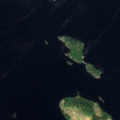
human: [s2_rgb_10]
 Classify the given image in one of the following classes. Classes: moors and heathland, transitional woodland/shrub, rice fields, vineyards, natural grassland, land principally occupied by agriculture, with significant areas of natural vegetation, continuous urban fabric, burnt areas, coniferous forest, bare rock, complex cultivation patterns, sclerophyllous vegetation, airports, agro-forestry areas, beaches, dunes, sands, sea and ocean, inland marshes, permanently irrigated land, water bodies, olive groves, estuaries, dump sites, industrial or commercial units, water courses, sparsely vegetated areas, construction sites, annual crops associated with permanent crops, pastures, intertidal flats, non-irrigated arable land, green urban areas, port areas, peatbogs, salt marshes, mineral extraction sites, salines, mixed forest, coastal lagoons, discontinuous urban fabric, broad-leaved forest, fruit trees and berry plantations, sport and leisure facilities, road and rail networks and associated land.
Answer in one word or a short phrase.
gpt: coniferous forest, water bodies